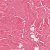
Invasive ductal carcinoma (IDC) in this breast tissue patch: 0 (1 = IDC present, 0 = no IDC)